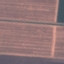
Label: AnnualCrop